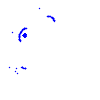
Particle: electron